高三 · 度量几何学
14. 如图, 已知 $\mathrm{PA}$ 与圆 $\mathrm{O}$ 相切于点 $\mathrm{A}$, 半径 $\mathrm{OC} \perp \mathrm{OP}, \mathrm{AC}$ 交 $\mathrm{PO}$ 于点 $\mathrm{B}, \mathrm{OC}=1, \mathrm{OP}=2$, 则 $\mathrm{PB}=$

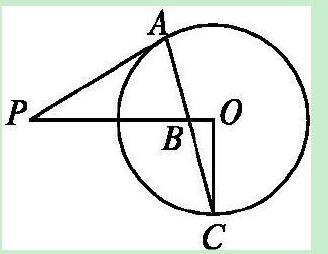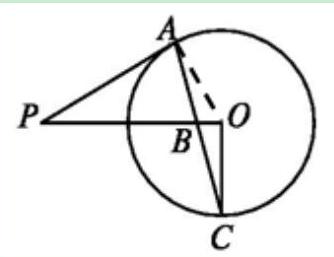
答案: $\sqrt{3}$
解析: ：解答：如图,连接 $\mathrm{OA}$,

则 $\mathrm{OA} \perp \mathrm{PA}$.

在 $\triangle \mathrm{OAP}$ 中, $\angle \mathrm{PAO}=90^{\circ}, \mathrm{OP}=2, \mathrm{OA}=1$,

则 $\mathrm{PA}=\sqrt{3}, \angle \mathrm{P}=30^{\circ}$,

$\angle \mathrm{POA}=60^{\circ}$.

故 $\angle \mathrm{AOC}=\angle \mathrm{AOP}+\angle \mathrm{BOC}=60^{\circ}+90^{\circ}=150^{\circ}$.

又 $\mathrm{OA}=\mathrm{OC}$,则 $\angle \mathrm{BAO}=15^{\circ}$.

所以 $\angle \mathrm{PBA}=\angle \mathrm{BAO}+\angle \mathrm{AOP}=15^{\circ}+60^{\circ}=75^{\circ}$.

在 $\triangle \mathrm{PAB}$ 中, 则 $\angle \mathrm{PAB}=180^{\circ}-\angle \mathrm{P}-\angle \mathrm{ABP}=180^{\circ}-30^{\circ}-75^{\circ}=75^{\circ}$.

所以 $\angle \mathrm{PBA}=\angle \mathrm{PAB}$,

故 $\mathrm{PA}=\mathrm{PB}$,所以 $\mathrm{PB}=\sqrt{3}$

分析: 本题主要考查了圆的切线的性质及判定定理, 解决问题的关键是根据圆的切线的性质及判定定理结合所给图形分析边角关系计算即可